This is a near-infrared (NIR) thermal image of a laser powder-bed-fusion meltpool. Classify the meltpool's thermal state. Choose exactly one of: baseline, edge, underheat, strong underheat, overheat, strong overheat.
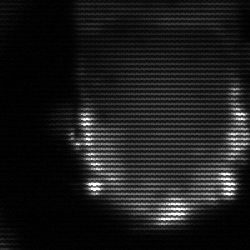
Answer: baseline